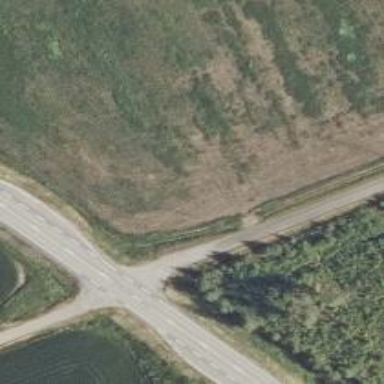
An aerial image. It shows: Unclassified road.